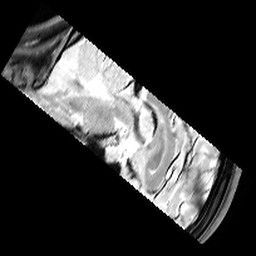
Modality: T1w
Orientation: sagittal
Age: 20
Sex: male
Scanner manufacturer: siemens
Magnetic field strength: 3 T
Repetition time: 6.5 s
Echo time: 0.016 s